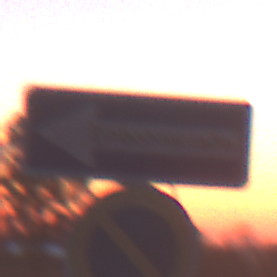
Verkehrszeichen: EinbahnstrasseLinksweisend
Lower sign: EingeschraenktesHalteverbot
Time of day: SunriseSunset
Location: Outdoor (Nature)
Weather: Clear
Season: NotSpecified
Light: Natural